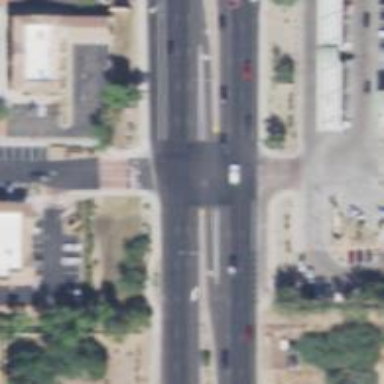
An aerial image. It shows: Secondary link road with asphalt surface.